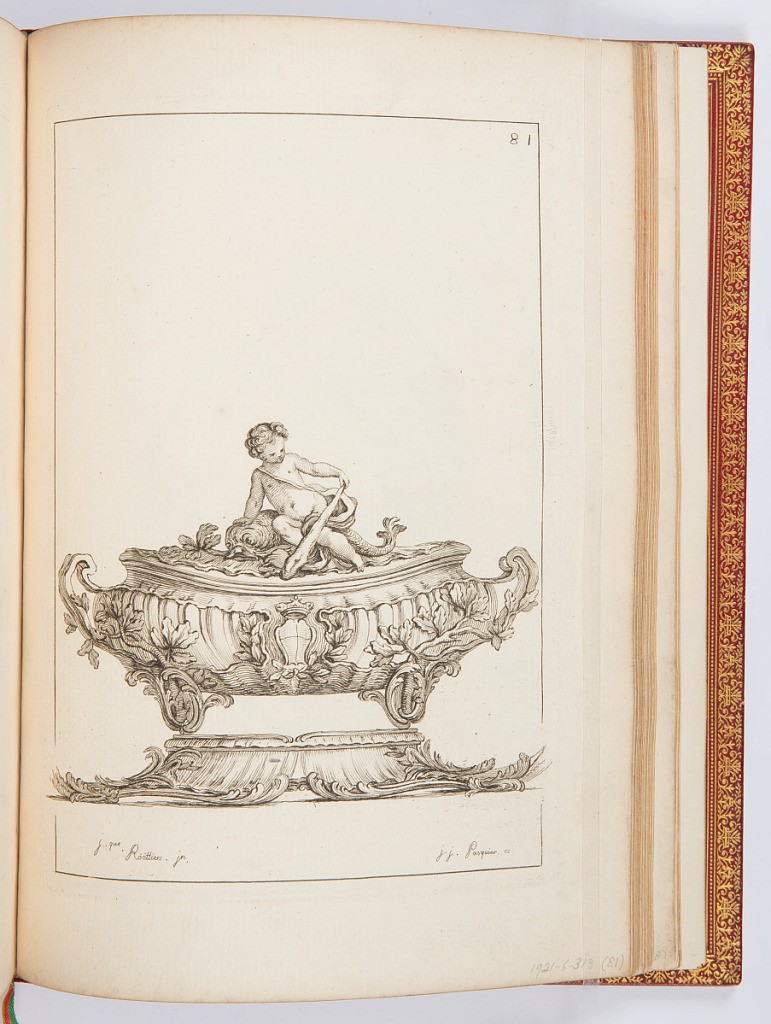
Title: Terrine
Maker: Jacques III Roëttiers, French, 1707 – 1784
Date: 1748
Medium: Etching on laid paper
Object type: Print
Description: Design for a tureen with a finial of a putto with a club sitting on a dolphin. The body of the tureen is decorated with ornament motifs including branches, rinceaux, a central coat of arms. The plate is signed and numbered.